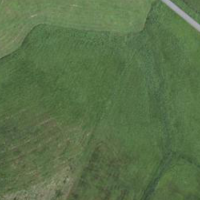
EUNIS habitat code: 21
Species observed at this site:
Campanula glomerata